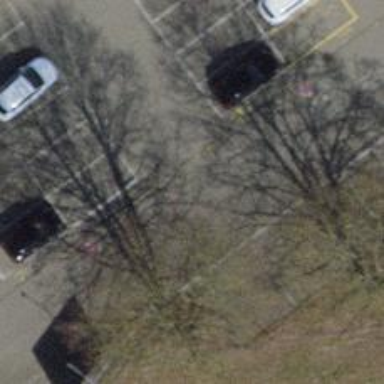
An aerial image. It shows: Parking aisle designated as service road.